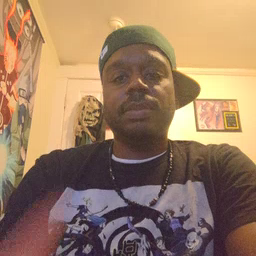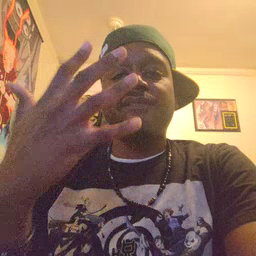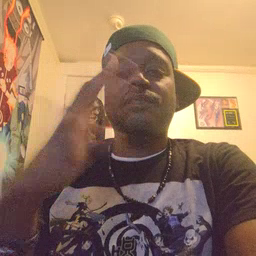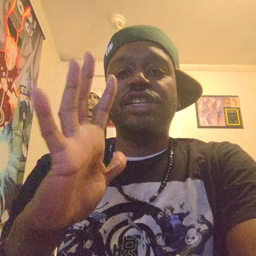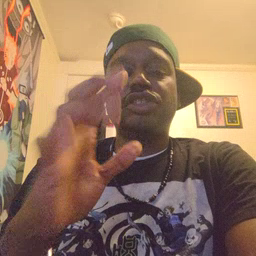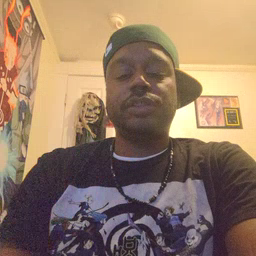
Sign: finish